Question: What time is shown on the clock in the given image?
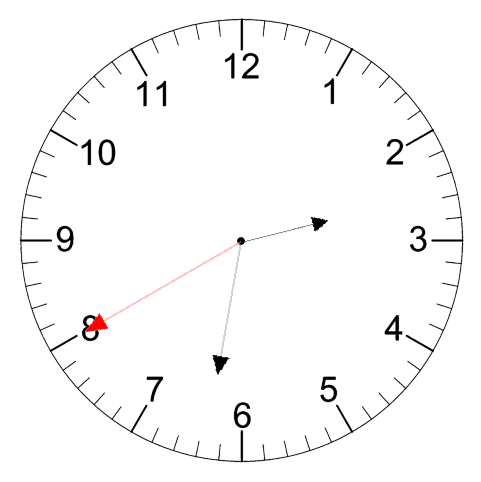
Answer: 02:31:40